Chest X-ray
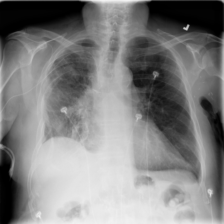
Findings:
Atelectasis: negative
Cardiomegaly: negative
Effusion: negative
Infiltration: negative
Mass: negative
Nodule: negative
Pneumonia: negative
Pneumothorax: negative
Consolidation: negative
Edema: negative
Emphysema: negative
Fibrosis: negative
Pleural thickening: negative
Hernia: negative